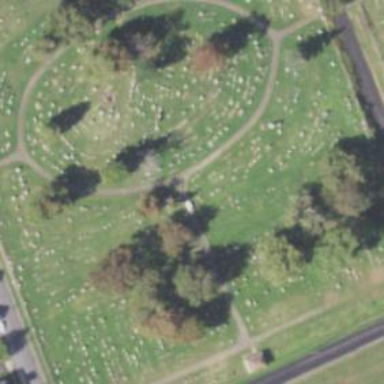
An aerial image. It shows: Cemetery.